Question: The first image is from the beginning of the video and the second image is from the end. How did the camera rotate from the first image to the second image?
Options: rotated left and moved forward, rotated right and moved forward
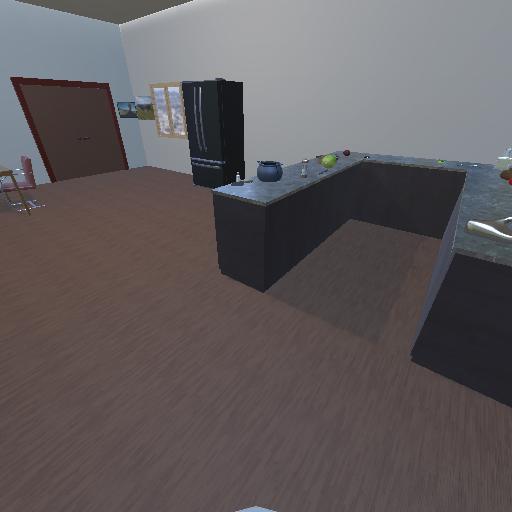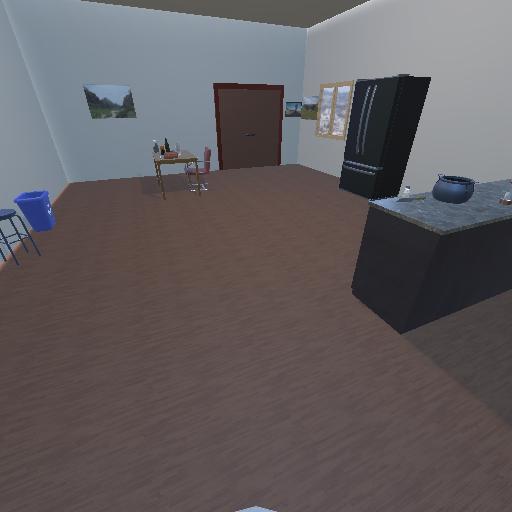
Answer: rotated left and moved forward